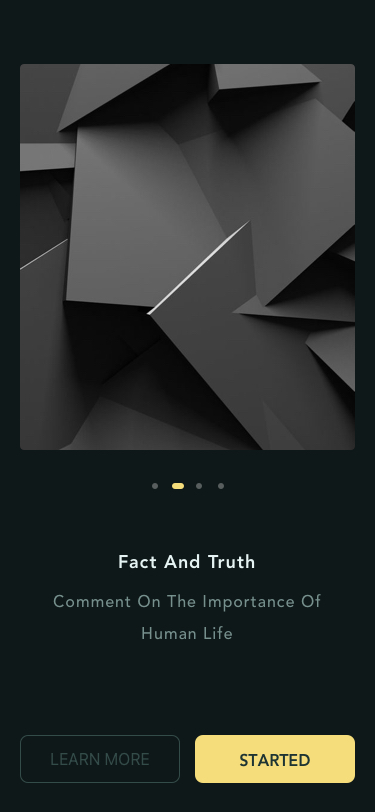
Text in this UI design:
Fact And Truth
Comment On The Importance Of Human Life